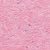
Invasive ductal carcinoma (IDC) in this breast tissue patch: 0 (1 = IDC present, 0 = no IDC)